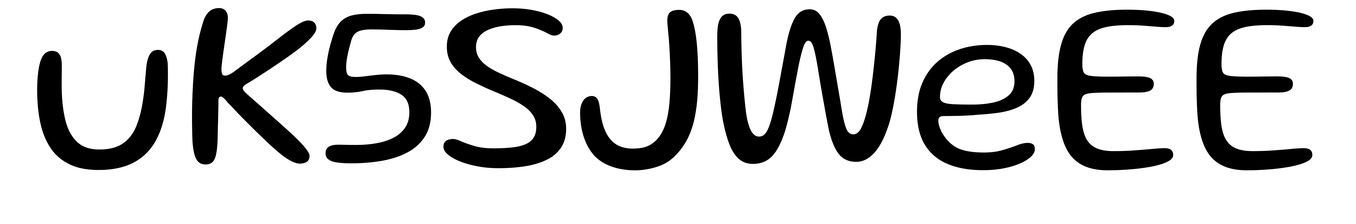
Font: Gluten_Light